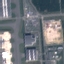
Land use / land cover class: Industrial